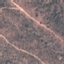
Land use / land cover class: HerbaceousVegetation